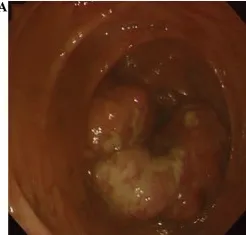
Findings under electronic colonoscope. Ascending colon mass in. The first colonoscopy.
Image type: endoscopy (gi_endoscopy)